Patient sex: M
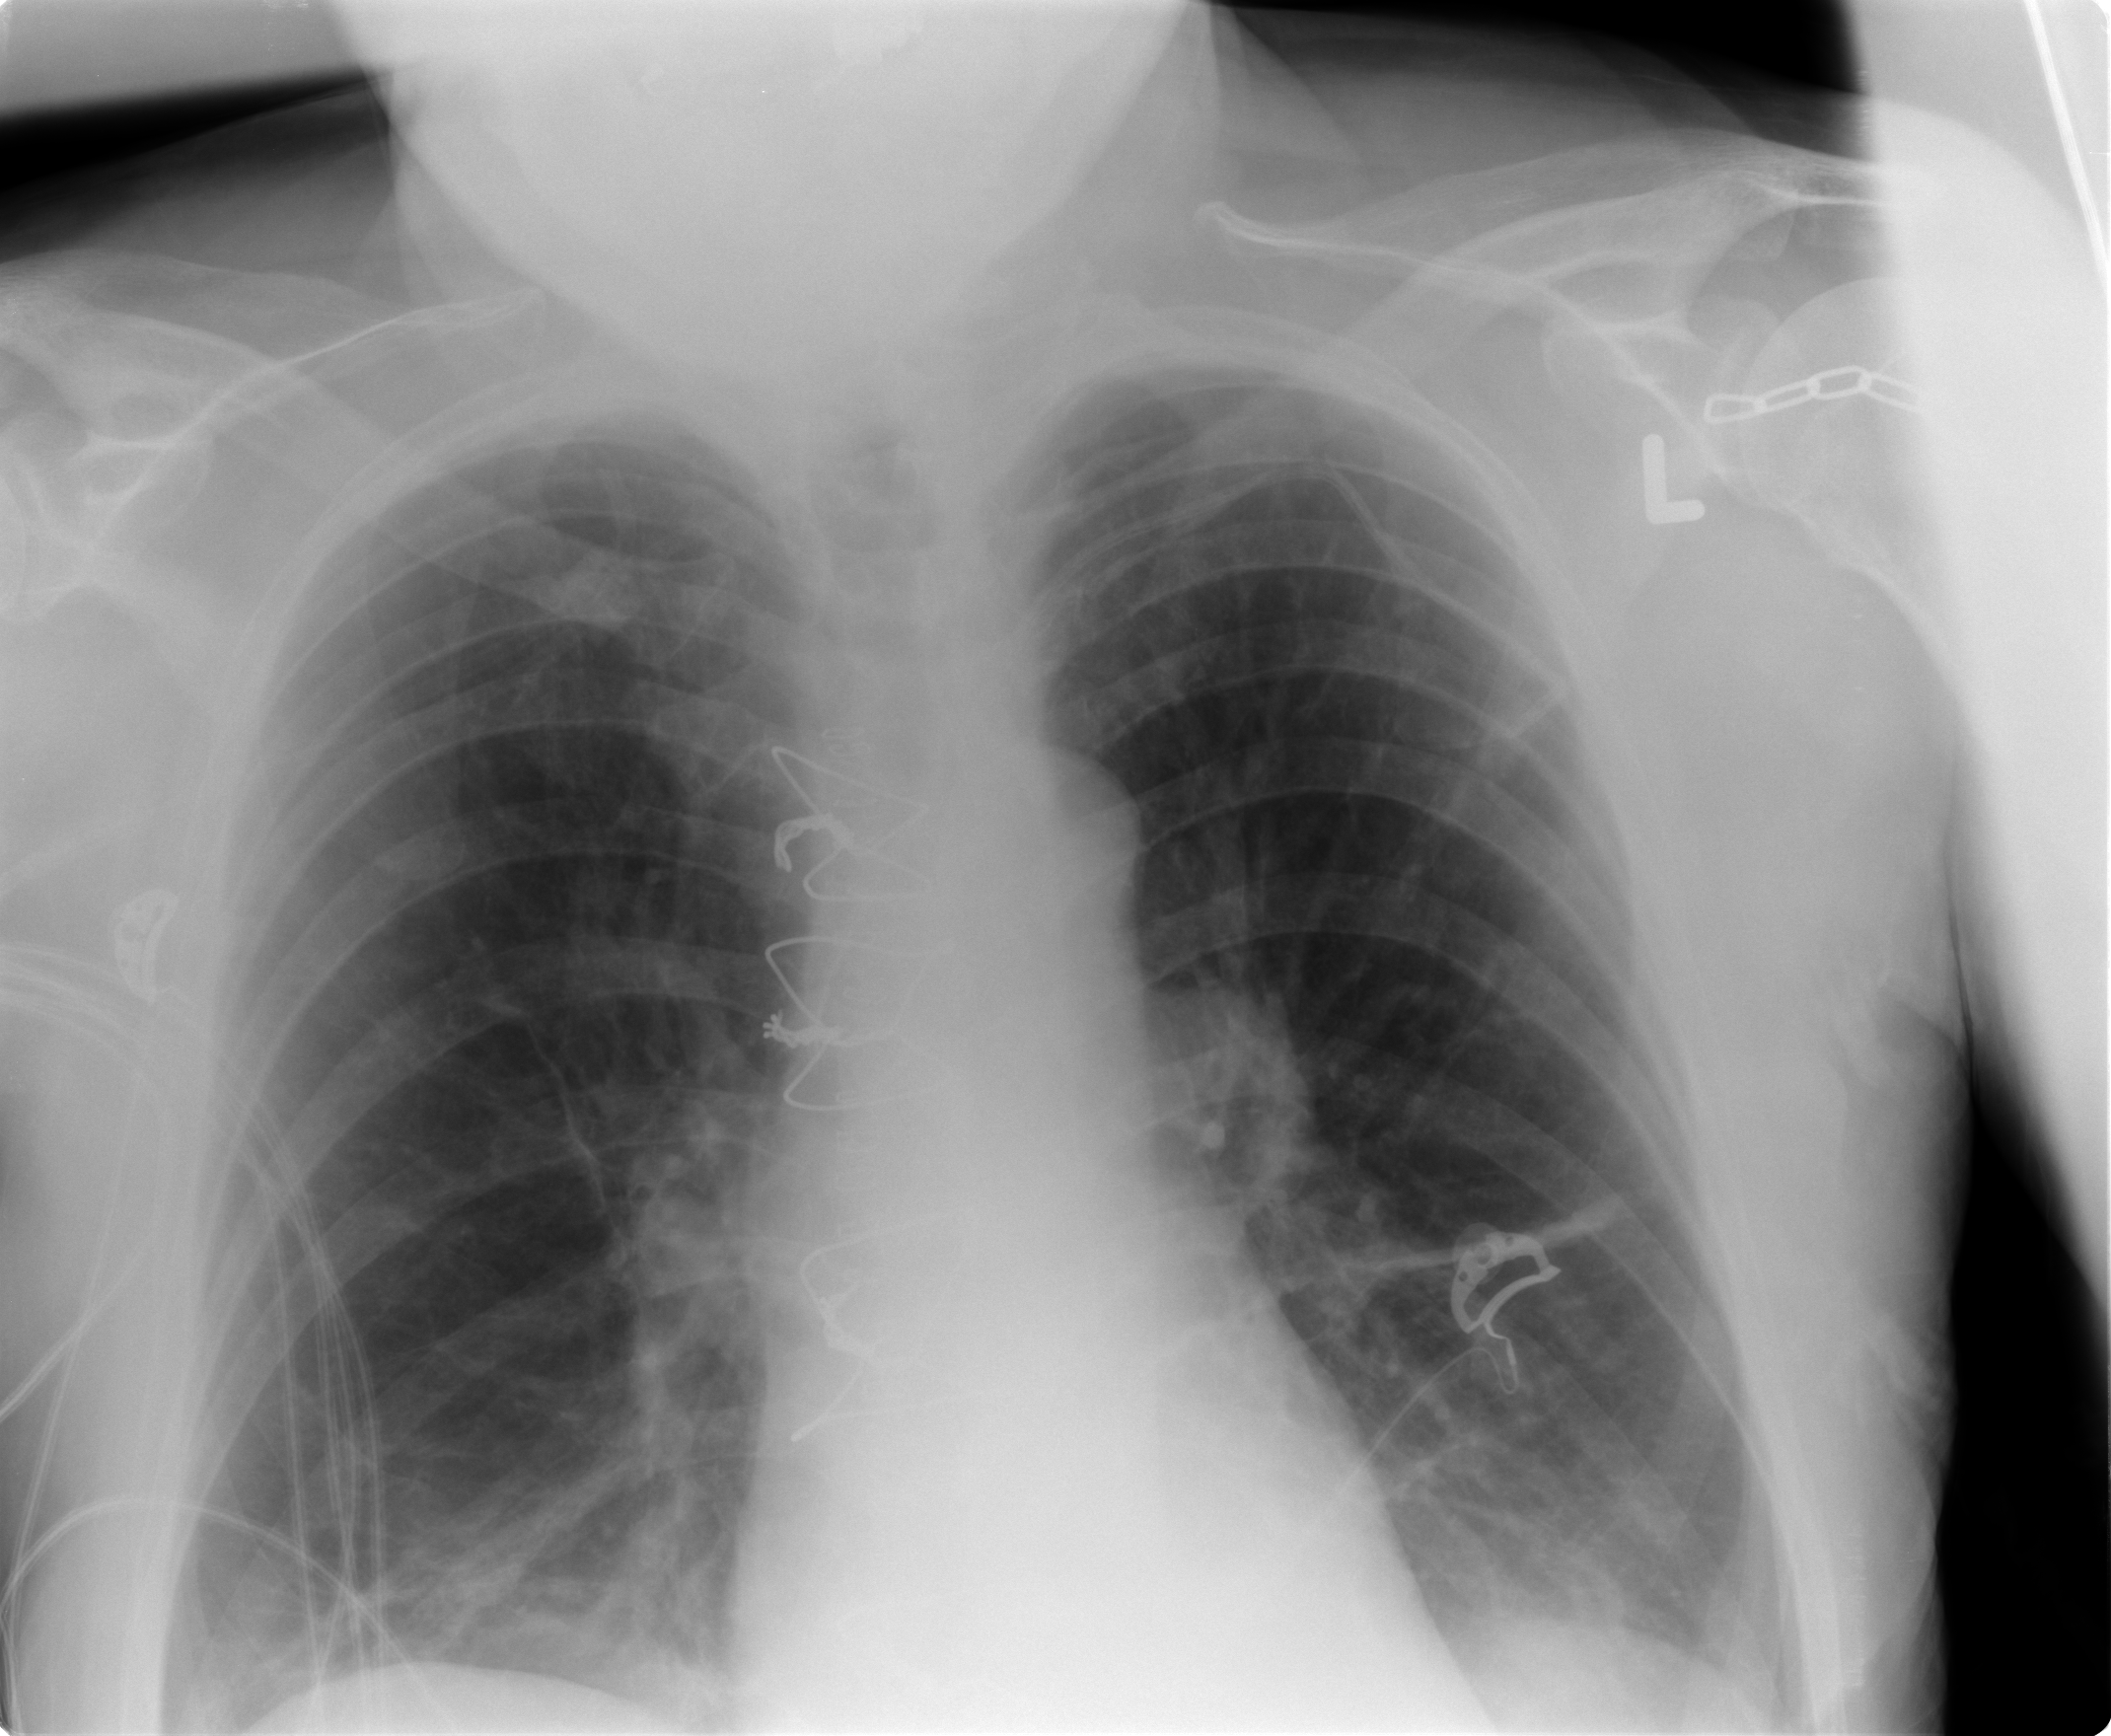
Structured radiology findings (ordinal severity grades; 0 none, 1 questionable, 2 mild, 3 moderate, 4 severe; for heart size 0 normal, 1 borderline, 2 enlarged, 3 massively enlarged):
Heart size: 0
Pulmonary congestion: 2
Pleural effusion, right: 1
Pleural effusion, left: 1
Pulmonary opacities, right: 1
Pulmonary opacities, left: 0
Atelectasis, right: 2
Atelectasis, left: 2